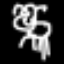
Label: frog